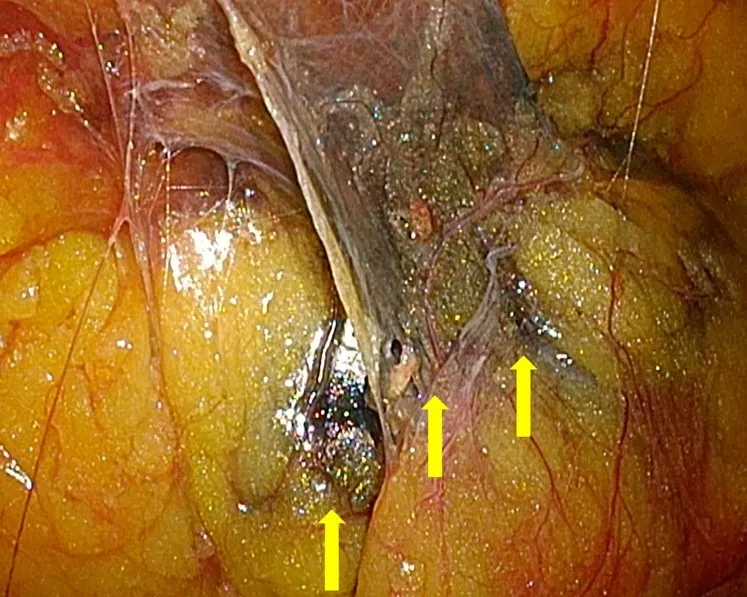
Intraoperative findings. India ink which stained perirenal fat could be confirmed macroscopically. Yellow arrows show the edge of the marking of India ink on flank pad.
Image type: endoscopy (gi_endoscopy)